Breast ultrasound image
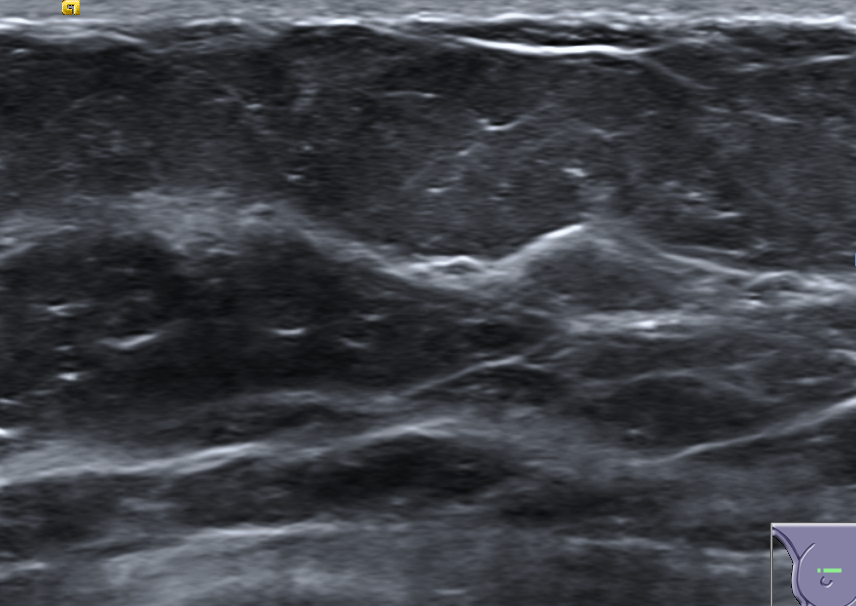
Diagnosis: normal